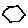
Label: hexagon